Question: I am trying to save data to database with Spring's JdbcTemplate, but I get this error message. If I do it normal way with PreparedStatements it's working.

My CarDAO class:
'''
@Repository
@Service
public class CarDAO implements CarDAOService {
private JdbcTemplate jdbcTemplate;
public JdbcTemplate getJdbcTemplate() {
return jdbcTemplate;
}
public void setJdbcTemplate(JdbcTemplate jdbcTemplate) {
this.jdbcTemplate = jdbcTemplate;
}
public void saveCarToDB(CarBean carbean) {
final String sql = "insert into car (make, model) values (?,?)";
Object[] parameters = new Object[] {carbean.getMake()+
carbean.getModel()};
//if I do here system.out.print(Arrays.toString(parameters));
//it will print right make/model.
jdbcTemplate.update(sql, parameters);
//console says it is that row above, but I don't get how. Both parameters has values?
//WARNING: StandardWrapperValve[spring-dispatcher]: Servlet.service() for servlet
//springdispatcher threw exception
}
'''
Spring-base.xml
'''
<?xml version="1.0" encoding="UTF-8"?>
<beans xmlns="http://www.springframework.org/schema/beans"
xmlns:context="http://www.springframework.org/schema/context"
xmlns:xsi="http://www.w3.org/2001/XMLSchema-instance"
xmlns:mvc="http://www.springframework.org/schema/mvc"
xsi:schemaLocation="http://www.springframework.org/schema/beans
http://www.springframework.org/schema/beans/spring-beans-3.0.xsd
http://www.springframework.org/schema/context
http://www.springframework.org/schema/context/spring-context-3.0.xsd
http://www.springframework.org/schema/mvc
http://www.springframework.org/schema/mvc/spring-mvc-3.0.xsd">
<context:component-scan base-package="bean, dao" />
<bean class="org.springframework.web.servlet.view.InternalResourceViewResolver">
<property name="prefix" value="/WEB-INF/Jsp/" />
<property name="suffix" value=".jsp" />
</bean>
<!-- DATA SOURCE -->
<bean id="dataSource" class="org.apache.commons.dbcp.BasicDataSource"
destroy-method="close">
<property name="driverClassName" value="org.mariadb.jdbc.Driver" />
<property name="url" value="jdbc:mariadb://XXXXX" />
<property name="username" value="XXXXX" />
<property name="password" value="XXXXX" />
<property name="initialSize" value="1" />
<property name="maxActive" value="5" />
</bean>
<bean id="jdbcTemplate" class="org.springframework.jdbc.core.JdbcTemplate">
<property name="dataSource" ref="dataSource"/>
</bean>
<mvc:annotation-driven />
</beans>
'''
I didn't include my Controller or CarDAOService class, because I think the problem isn't there. They are forwarding right parameters to CarDAO class.
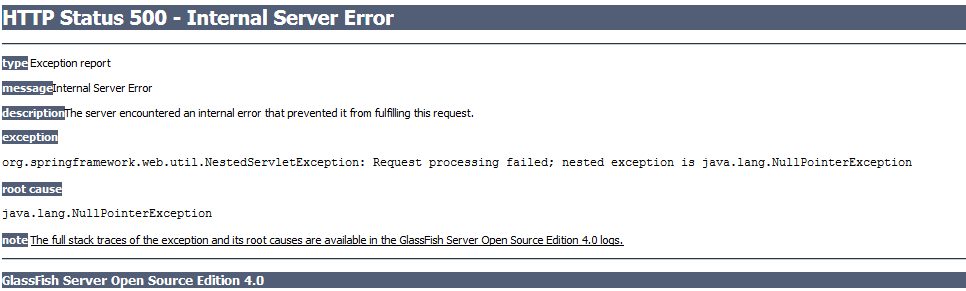
Answer: You need to put the '@Autowired' annotation on your setter:
'''
@Autowired
public void setJdbcTemplate(JdbcTemplate jdbcTemplate) {
this.jdbcTemplate = jdbcTemplate;
}
'''